Field crop: maize
Growth stage: 1
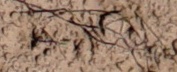
Species: lolium